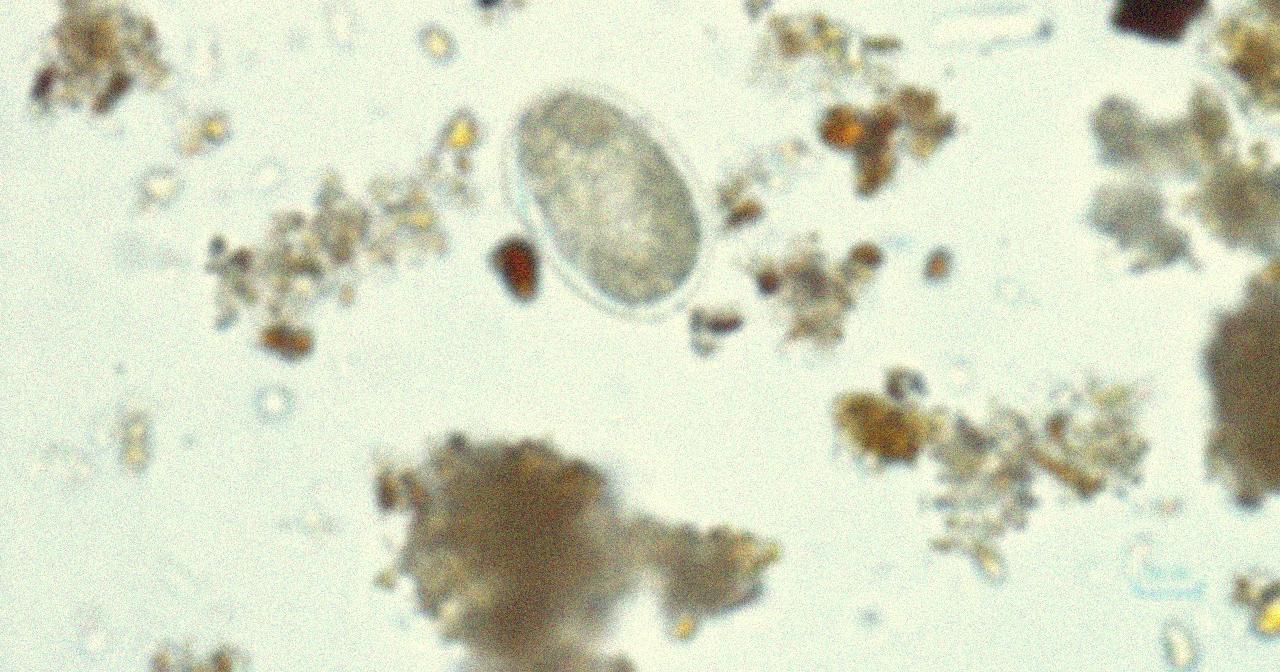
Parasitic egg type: Hookworm egg